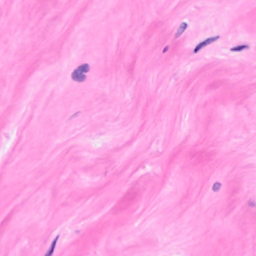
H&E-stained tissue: Breast